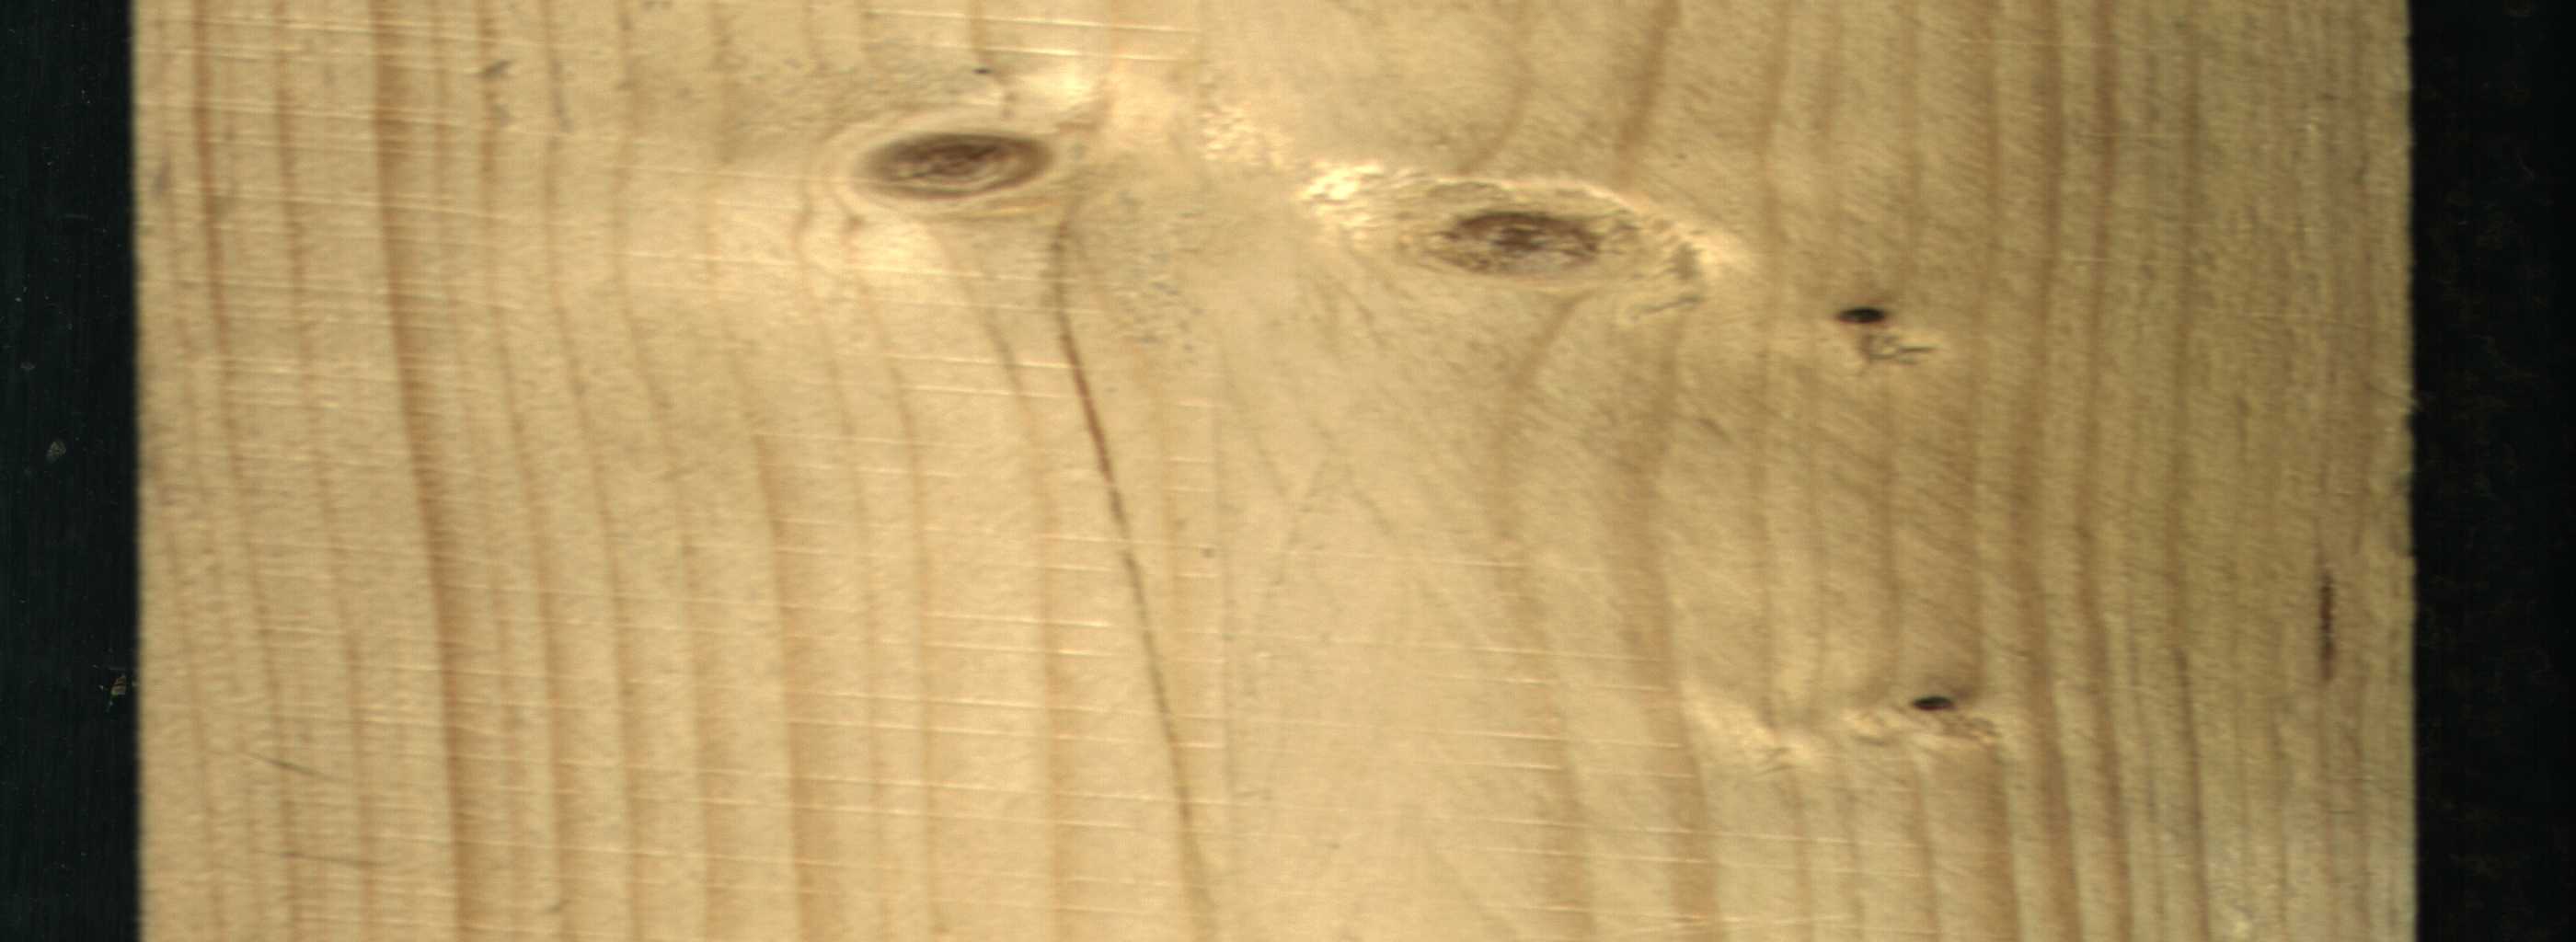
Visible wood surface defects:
resin
resin
Live_Knot
Live_Knot
Live_Knot
Live_Knot